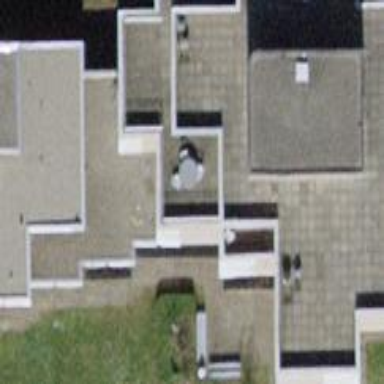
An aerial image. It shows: Flat-roofed apartment building.